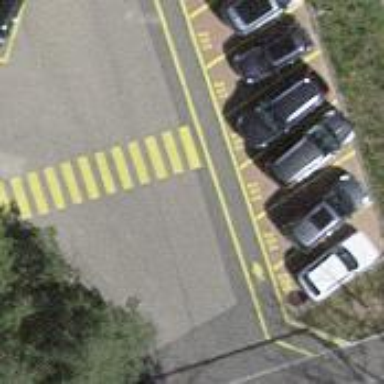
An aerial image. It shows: Uncontrolled road crossing with markings.